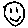
Label: smiley face